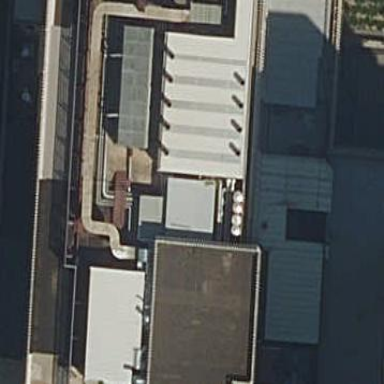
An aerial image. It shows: Part of building.